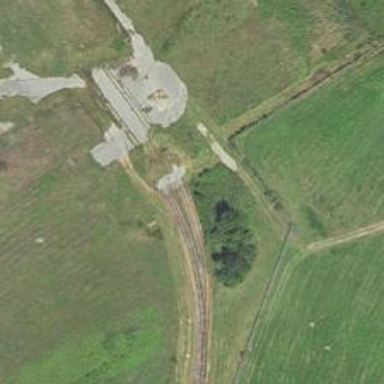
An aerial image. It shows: Rail spur service.